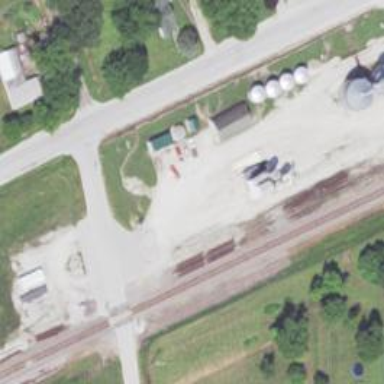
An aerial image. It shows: Railway service station.